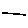
Label: line